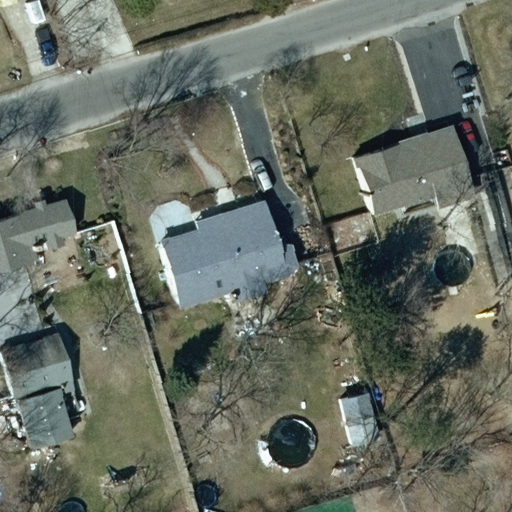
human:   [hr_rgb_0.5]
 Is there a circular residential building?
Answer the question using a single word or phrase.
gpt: no

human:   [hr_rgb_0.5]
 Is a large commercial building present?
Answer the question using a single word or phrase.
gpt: no

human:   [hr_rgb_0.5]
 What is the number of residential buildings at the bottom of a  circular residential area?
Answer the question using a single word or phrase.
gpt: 0

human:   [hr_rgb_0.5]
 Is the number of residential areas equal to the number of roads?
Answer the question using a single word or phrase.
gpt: yes

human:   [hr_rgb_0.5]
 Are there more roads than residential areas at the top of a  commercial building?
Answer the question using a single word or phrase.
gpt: yes

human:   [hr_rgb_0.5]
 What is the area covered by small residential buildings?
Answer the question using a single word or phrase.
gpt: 0m2

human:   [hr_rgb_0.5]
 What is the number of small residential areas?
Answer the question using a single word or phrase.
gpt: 0

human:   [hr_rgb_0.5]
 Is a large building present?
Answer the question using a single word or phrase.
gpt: no

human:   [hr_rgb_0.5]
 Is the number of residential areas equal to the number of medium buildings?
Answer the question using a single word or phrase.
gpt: no

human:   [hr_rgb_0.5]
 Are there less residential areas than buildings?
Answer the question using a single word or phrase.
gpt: yes

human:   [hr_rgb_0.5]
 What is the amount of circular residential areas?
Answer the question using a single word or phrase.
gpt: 0

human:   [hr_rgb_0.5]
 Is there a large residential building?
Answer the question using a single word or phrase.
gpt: no

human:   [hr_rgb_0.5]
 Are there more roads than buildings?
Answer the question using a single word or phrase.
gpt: no

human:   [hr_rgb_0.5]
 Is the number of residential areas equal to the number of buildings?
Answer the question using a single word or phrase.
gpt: no

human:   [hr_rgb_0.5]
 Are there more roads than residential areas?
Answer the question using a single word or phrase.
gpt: no

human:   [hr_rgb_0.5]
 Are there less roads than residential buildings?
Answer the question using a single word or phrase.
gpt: yes

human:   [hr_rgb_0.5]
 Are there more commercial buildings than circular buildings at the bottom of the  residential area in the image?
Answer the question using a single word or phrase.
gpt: no

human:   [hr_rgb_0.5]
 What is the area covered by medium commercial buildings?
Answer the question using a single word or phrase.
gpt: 0m2

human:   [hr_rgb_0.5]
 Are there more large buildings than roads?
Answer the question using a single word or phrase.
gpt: no

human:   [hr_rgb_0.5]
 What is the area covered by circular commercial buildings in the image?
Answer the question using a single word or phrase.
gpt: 0m2

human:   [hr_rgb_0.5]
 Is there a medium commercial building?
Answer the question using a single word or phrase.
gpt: no

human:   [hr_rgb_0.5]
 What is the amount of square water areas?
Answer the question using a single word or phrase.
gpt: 0

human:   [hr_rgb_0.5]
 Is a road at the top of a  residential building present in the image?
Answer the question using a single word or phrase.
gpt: yes

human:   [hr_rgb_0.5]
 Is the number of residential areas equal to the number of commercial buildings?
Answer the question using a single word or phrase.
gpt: no

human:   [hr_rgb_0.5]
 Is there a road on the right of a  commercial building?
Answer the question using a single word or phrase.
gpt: no

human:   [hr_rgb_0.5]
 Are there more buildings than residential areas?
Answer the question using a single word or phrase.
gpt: yes

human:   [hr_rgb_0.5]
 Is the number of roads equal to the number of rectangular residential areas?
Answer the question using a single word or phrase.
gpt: yes

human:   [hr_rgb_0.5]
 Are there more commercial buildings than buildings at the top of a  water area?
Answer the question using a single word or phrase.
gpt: no

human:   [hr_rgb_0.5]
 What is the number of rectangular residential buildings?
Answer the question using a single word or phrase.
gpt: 1

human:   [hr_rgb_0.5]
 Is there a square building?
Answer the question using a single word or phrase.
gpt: no

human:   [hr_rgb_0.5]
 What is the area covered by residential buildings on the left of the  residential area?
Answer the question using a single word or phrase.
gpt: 380m2

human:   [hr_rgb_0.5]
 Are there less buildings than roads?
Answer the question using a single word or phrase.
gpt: no

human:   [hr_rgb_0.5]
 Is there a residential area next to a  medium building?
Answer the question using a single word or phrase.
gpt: yes

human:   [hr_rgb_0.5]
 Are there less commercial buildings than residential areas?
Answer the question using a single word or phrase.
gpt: yes

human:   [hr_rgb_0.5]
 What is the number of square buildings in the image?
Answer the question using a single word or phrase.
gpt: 0

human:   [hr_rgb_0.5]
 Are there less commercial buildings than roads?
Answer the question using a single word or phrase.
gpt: yes